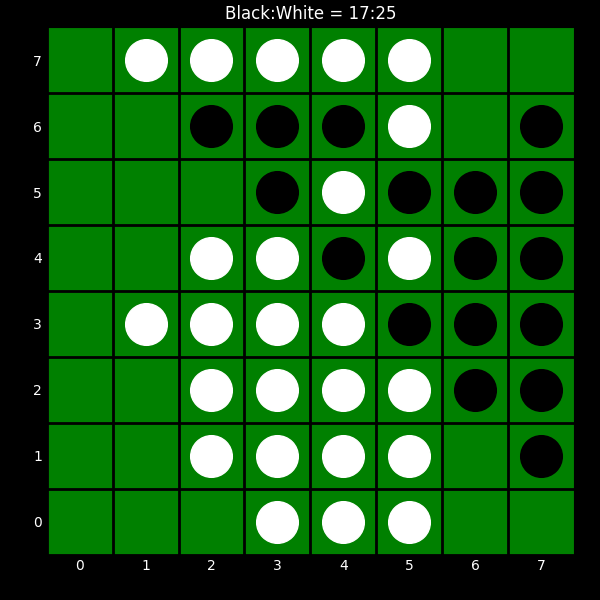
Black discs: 17
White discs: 25